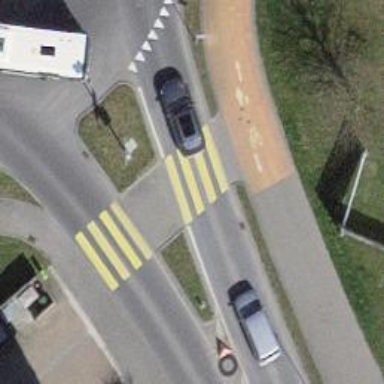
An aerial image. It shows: Traffic island located on footway.